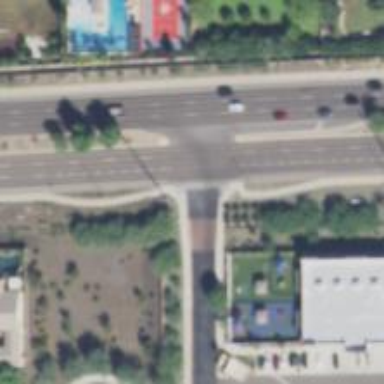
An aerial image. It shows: Crossing on footway.